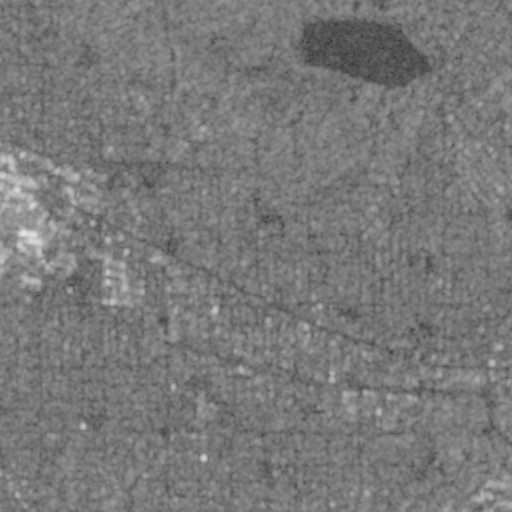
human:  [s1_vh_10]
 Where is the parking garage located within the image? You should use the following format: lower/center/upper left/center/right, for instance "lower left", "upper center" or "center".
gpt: The parking garage is located in the upper left of the image.
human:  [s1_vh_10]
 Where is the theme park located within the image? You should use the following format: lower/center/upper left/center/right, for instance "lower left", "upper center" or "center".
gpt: The theme park is located in the upper right of the image.
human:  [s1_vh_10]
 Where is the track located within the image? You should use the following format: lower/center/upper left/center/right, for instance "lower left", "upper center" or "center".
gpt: The track is located in the upper left of the image.
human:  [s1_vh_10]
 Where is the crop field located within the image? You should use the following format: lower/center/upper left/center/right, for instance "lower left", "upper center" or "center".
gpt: There is no crop field in the image.

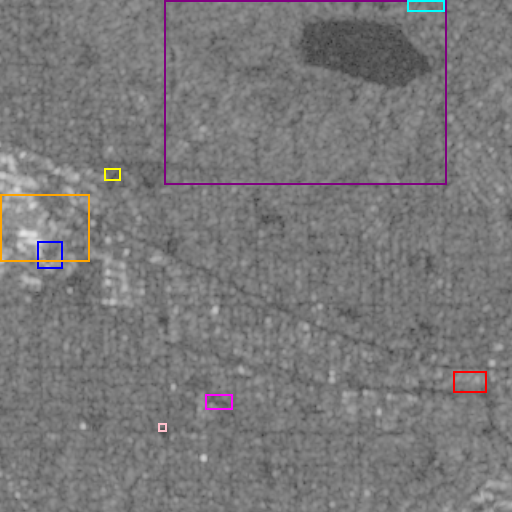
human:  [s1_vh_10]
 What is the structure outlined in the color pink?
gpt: The structure outlined in pink is a gas station.
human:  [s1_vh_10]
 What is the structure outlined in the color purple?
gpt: The structure outlined in purple is a park.
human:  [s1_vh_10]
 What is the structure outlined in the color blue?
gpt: The structure outlined in blue is a parking garage.
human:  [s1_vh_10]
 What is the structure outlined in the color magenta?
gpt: The structure outlined in magenta is a parking lot.
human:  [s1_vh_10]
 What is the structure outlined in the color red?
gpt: The structure outlined in red is a power substation.
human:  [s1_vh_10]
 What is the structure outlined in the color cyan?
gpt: The structure outlined in cyan is a theme park.
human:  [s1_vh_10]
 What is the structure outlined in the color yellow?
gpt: The structure outlined in yellow is a track.
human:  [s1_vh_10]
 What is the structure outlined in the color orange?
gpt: The structure outlined in orange is a building.
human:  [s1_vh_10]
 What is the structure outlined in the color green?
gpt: There is no green outline.